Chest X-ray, PA view. Patient: 48 years old, sex F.
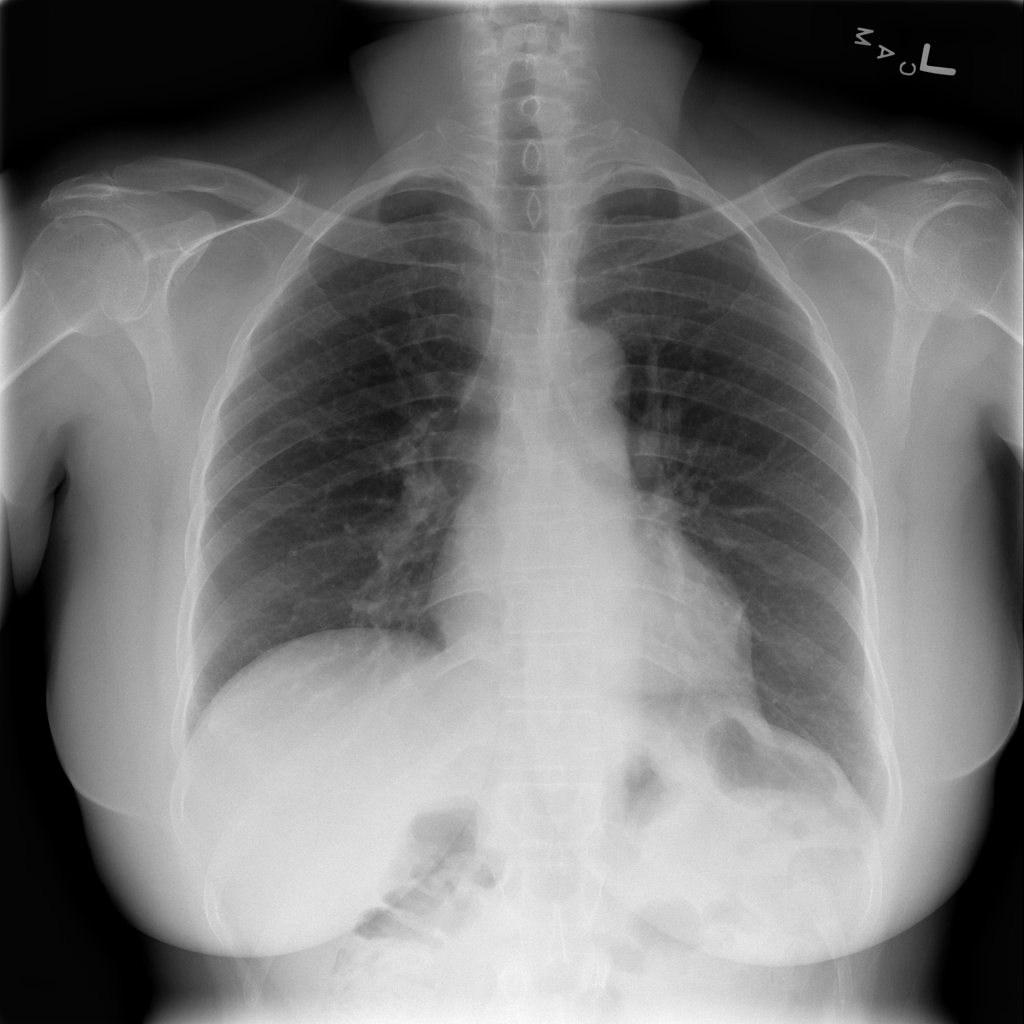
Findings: No Finding